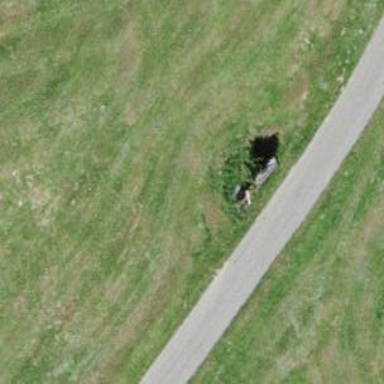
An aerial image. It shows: Brown bench in the vicinity.